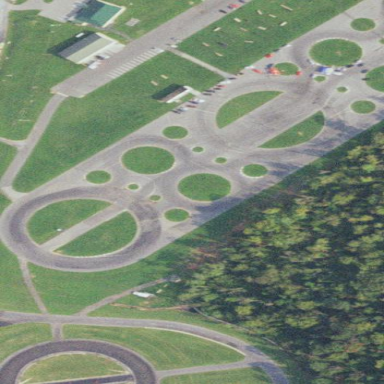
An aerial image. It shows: Motor sport raceway with asphalt surface.